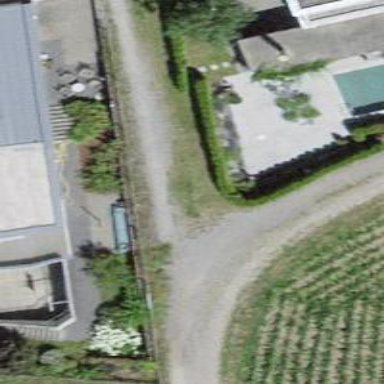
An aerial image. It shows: Track road with grade3 tracktype.